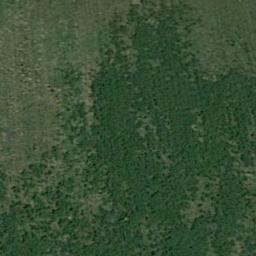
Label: meadow